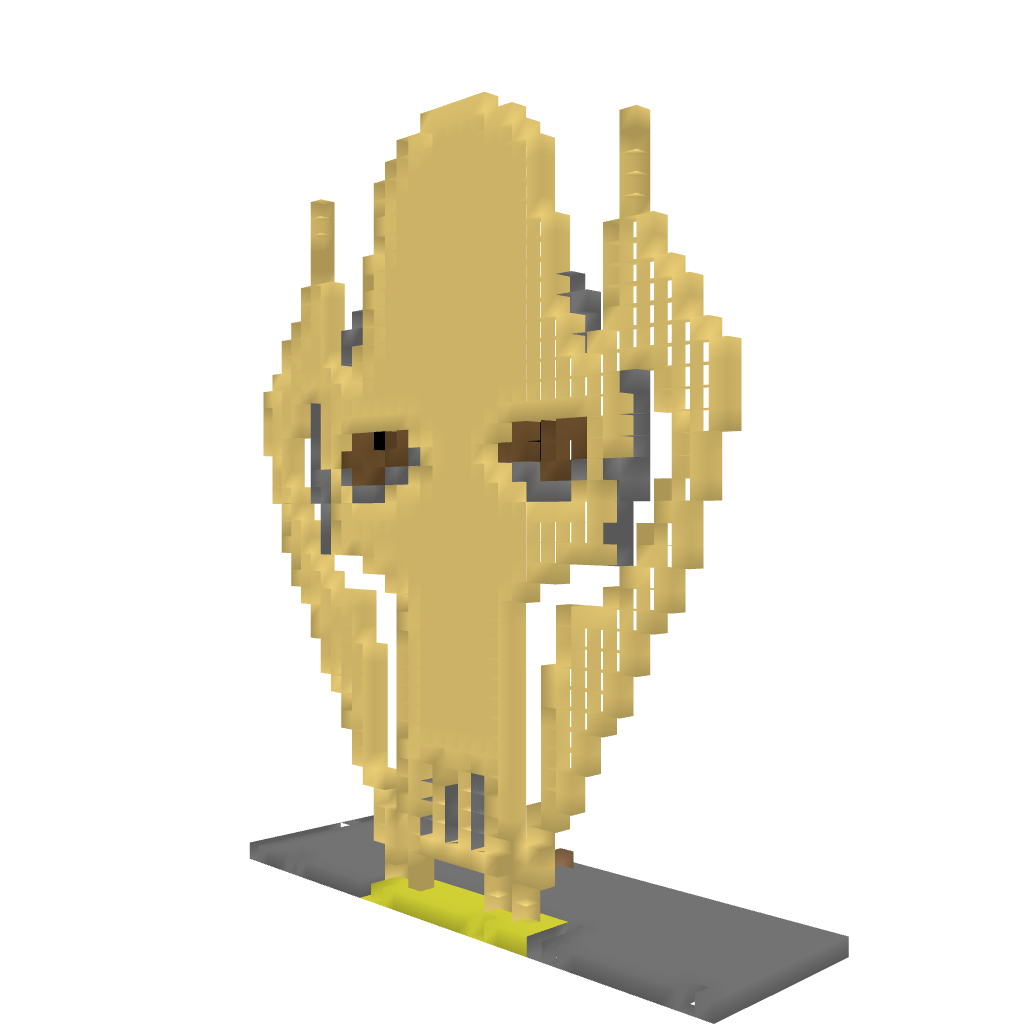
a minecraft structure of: General Grievous high quality